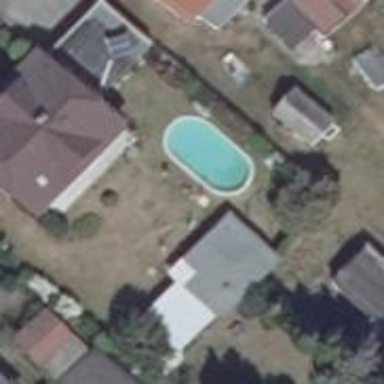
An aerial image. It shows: Swimming pool located in leisure land.